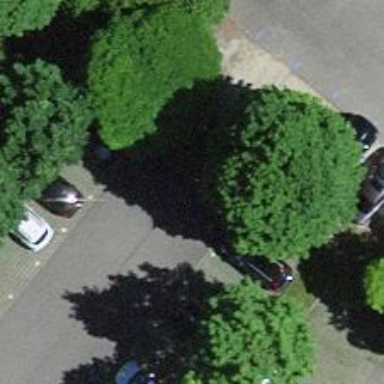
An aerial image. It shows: Road serving as parking aisle.